Aerial crown-view tile of a tropical tree (Barro Colorado Island, Panama), acquired 20241014:
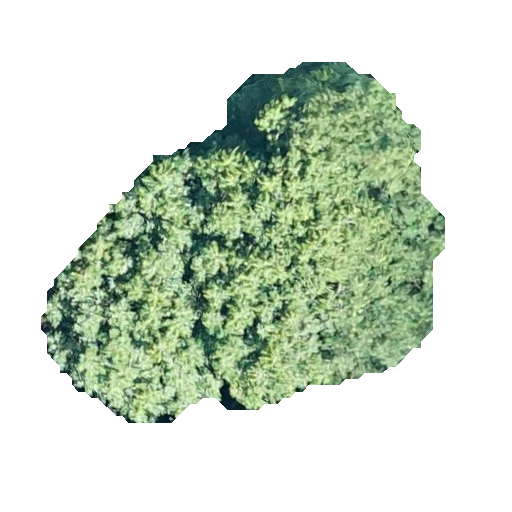
Species: Guarea guidonia
GBIF accepted scientific name: Guarea guidonia
Crown area: 152.076 m²